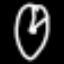
Label: clock